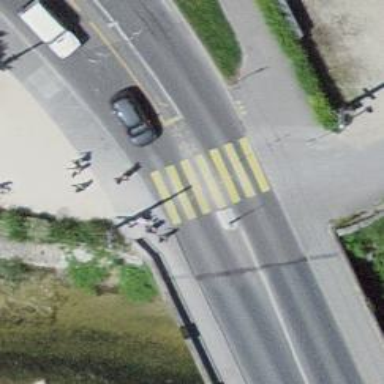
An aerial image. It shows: Zebra crossing with pedestrian island and visible markings.